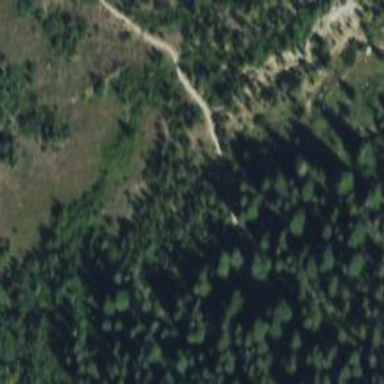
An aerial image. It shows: Trail path.